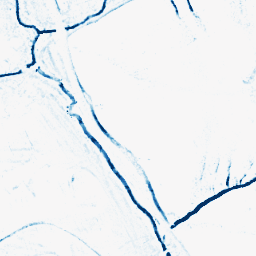
Category: morphological
Decomposition family: morphological_rect
Decomposition parameters: operation: closing
width: 5
height: 5
Upsampling method: linear_exact
Upsampling parameters: scale: 4
Upsampling scale: 4